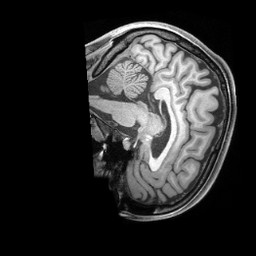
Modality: T1w
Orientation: sagittal
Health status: healthy
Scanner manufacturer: siemens
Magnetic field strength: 3 T
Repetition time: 2.4 s
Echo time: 0.00201 s